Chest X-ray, PA view. Patient: 59 years old, sex M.
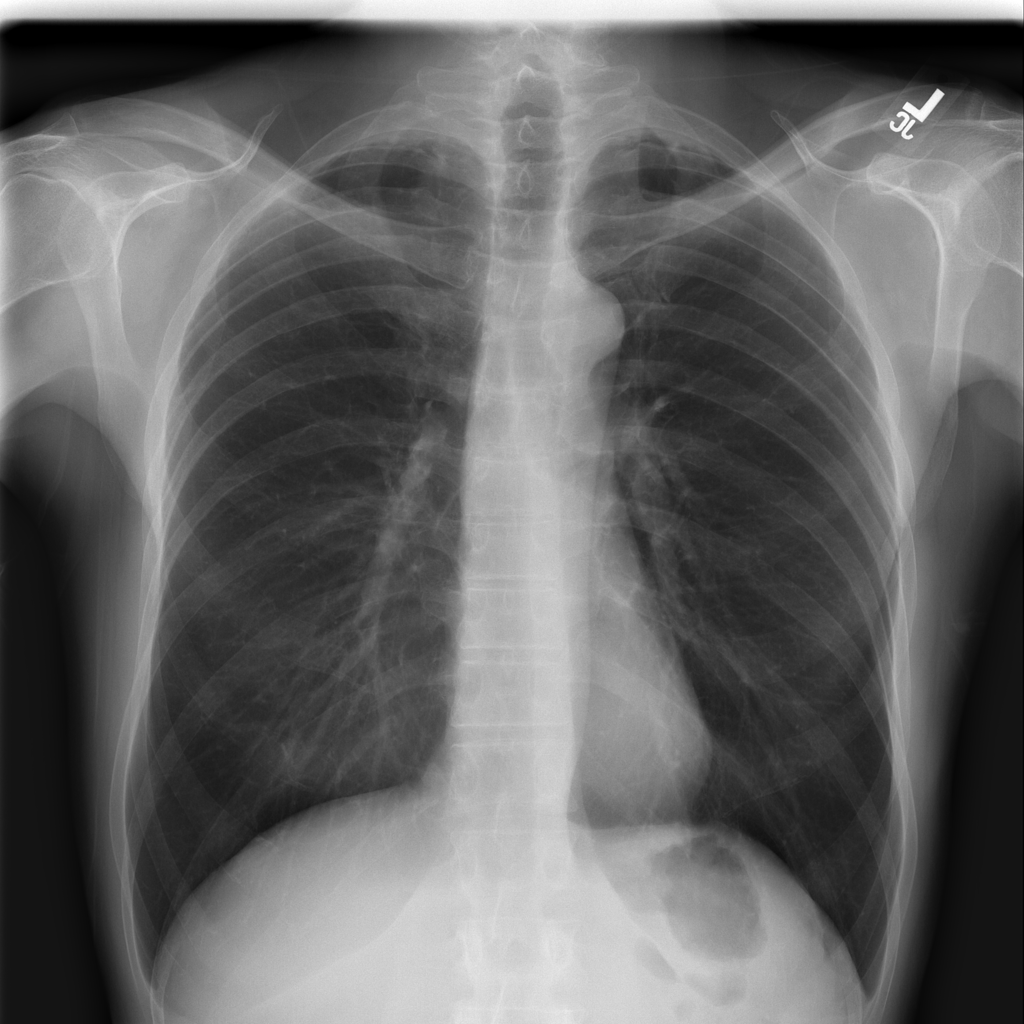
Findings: No Finding